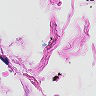
Metastatic tissue present: no